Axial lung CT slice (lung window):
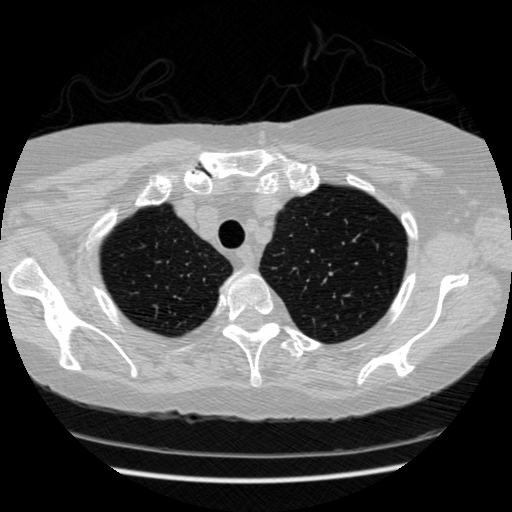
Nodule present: no